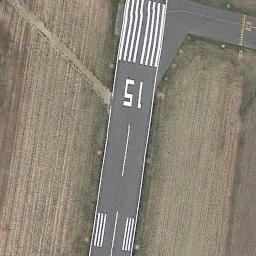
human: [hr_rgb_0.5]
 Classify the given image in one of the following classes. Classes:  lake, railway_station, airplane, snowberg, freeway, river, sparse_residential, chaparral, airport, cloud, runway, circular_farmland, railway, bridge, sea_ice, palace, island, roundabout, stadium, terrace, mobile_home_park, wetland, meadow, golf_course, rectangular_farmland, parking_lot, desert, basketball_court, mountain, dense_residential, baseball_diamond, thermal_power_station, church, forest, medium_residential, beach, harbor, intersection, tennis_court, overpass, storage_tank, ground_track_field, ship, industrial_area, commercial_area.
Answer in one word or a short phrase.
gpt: runway